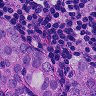
Metastatic tissue present: yes